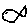
Label: fish